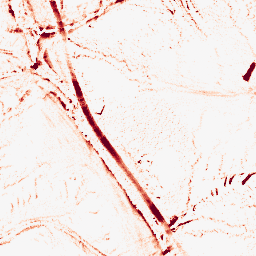
Category: morphological
Decomposition family: morphological
Decomposition parameters: operation: opening
size: 5
Upsampling method: quartic
Upsampling parameters: scale: 8
Upsampling scale: 8